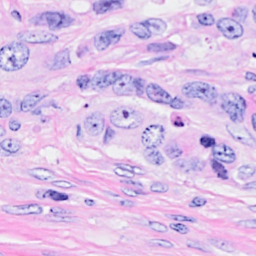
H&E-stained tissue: Breast